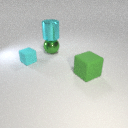
large green rubber cube to the right of large green metal sphere